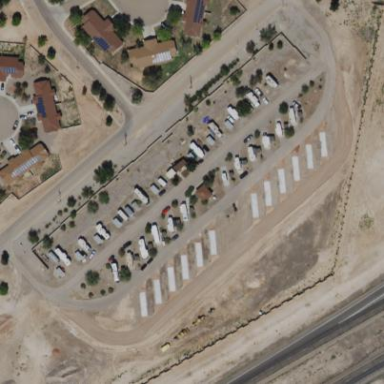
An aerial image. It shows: Campsite with tents and caravans.